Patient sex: F
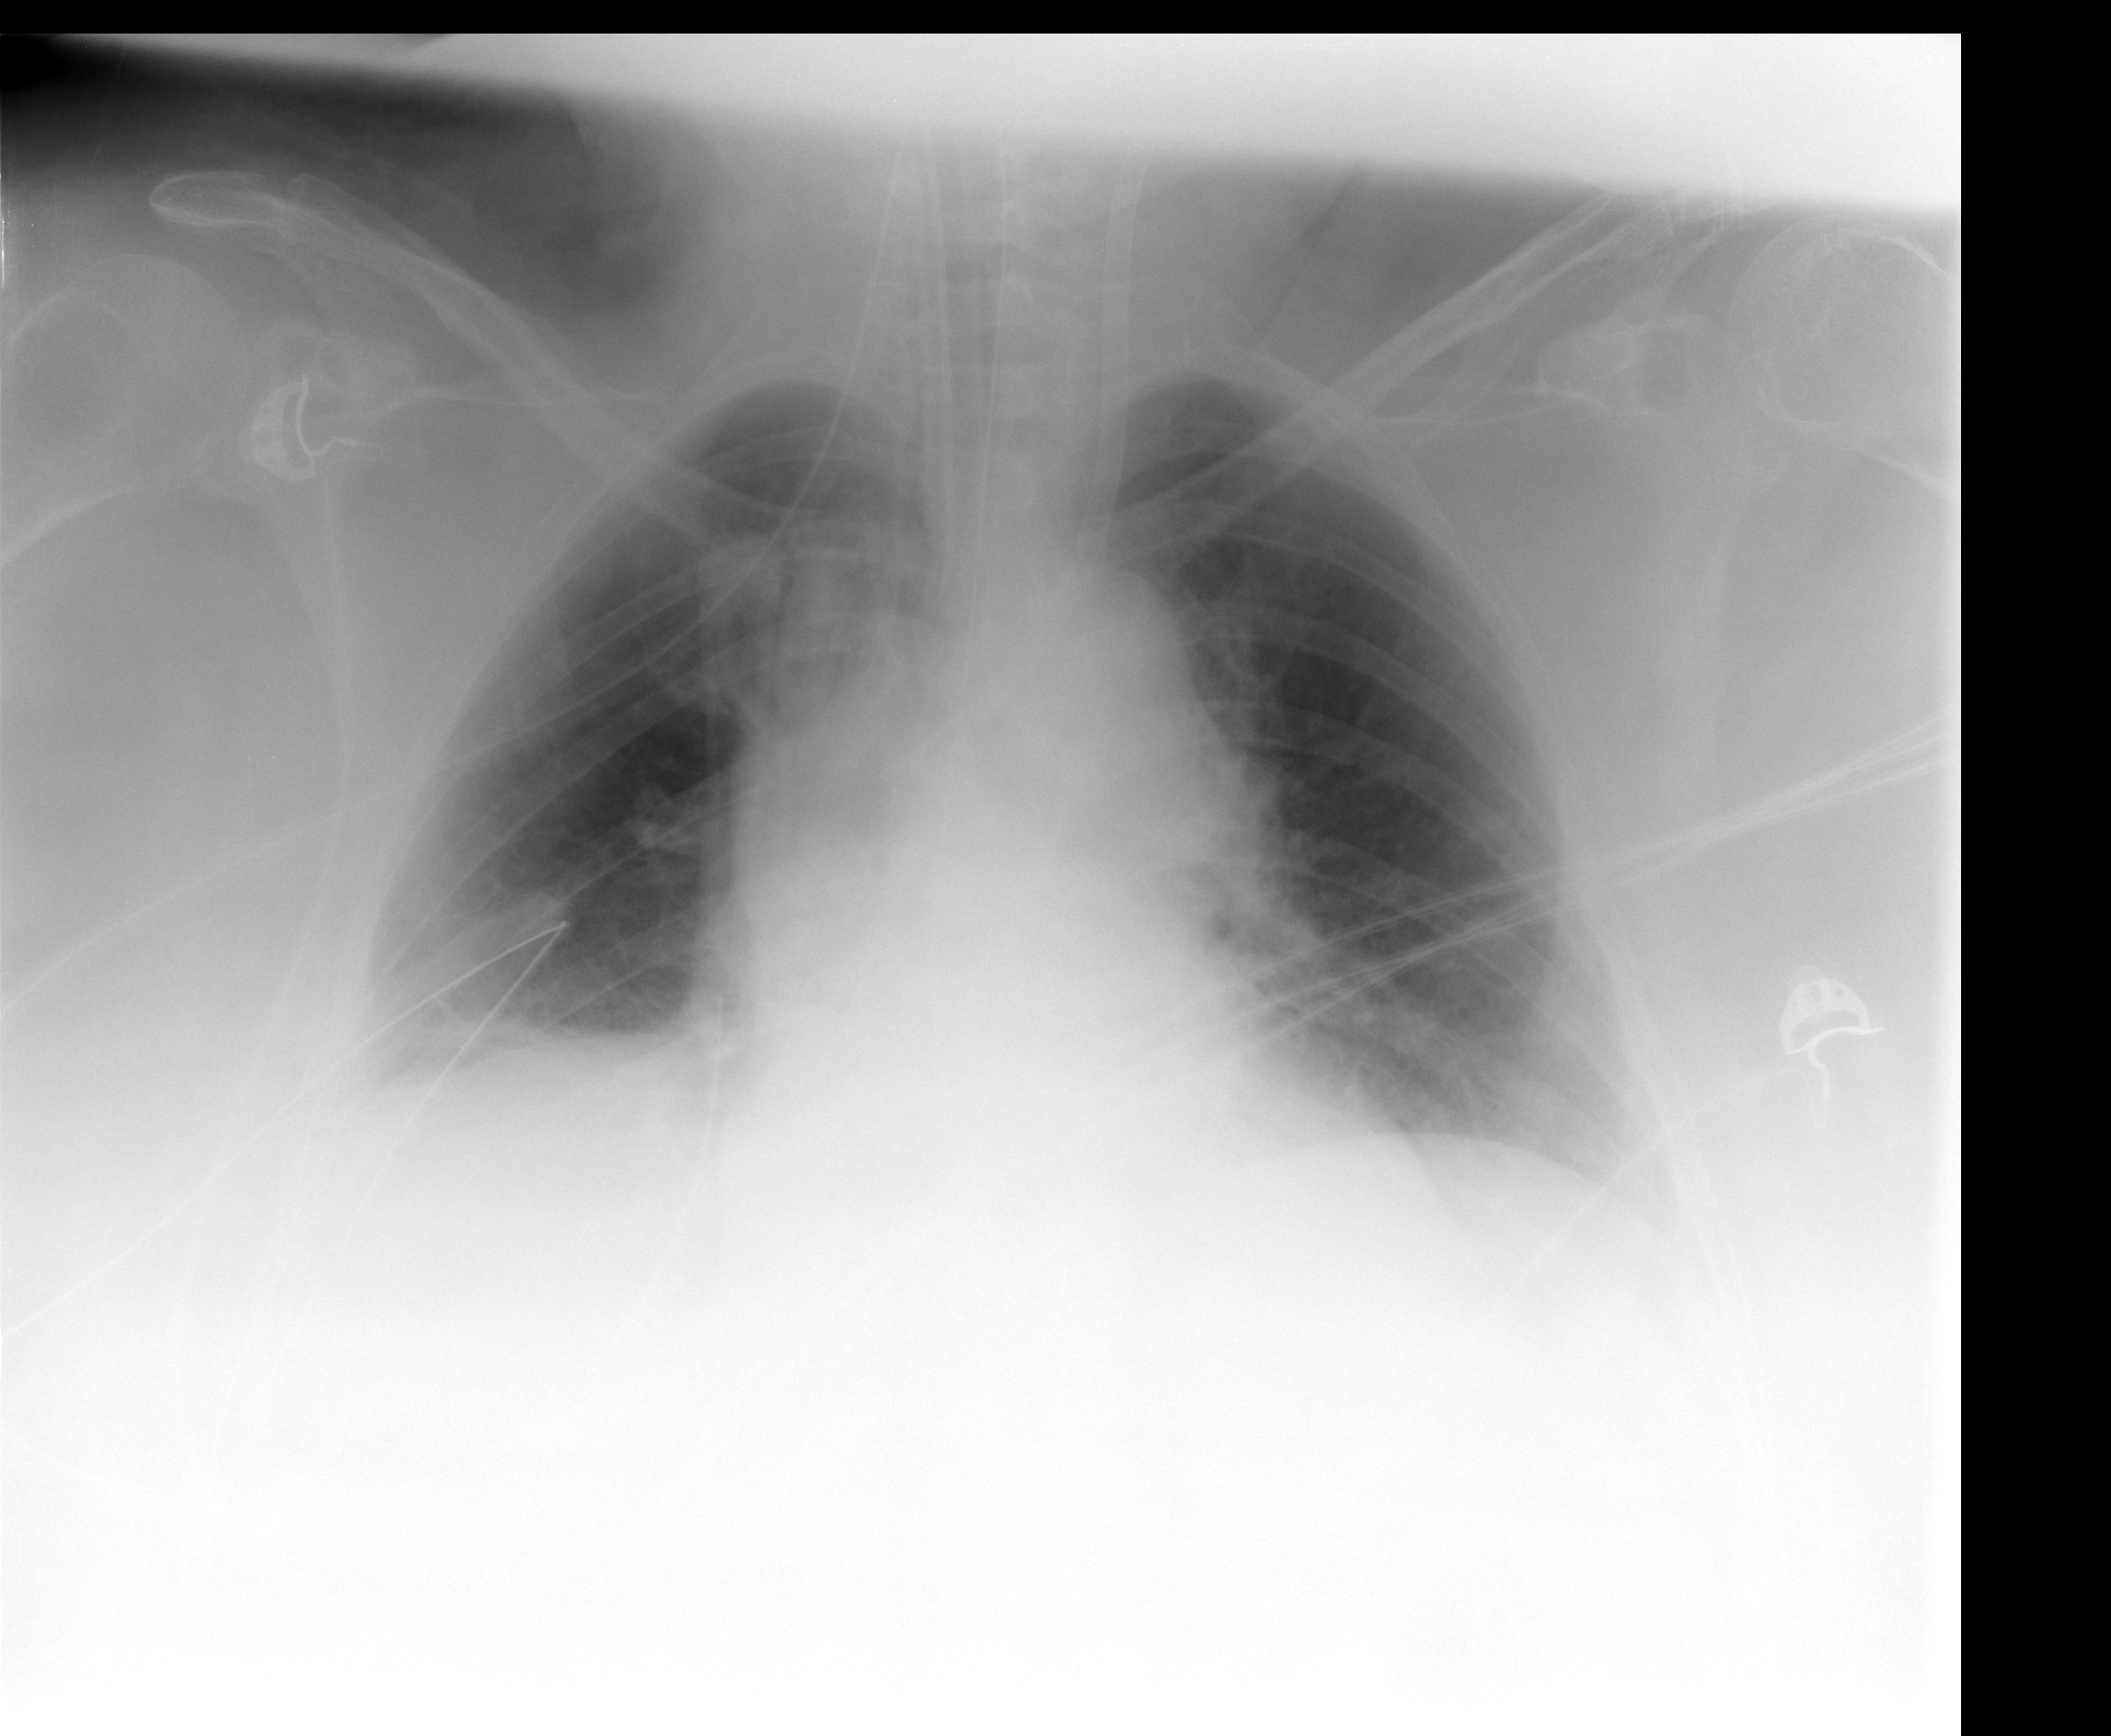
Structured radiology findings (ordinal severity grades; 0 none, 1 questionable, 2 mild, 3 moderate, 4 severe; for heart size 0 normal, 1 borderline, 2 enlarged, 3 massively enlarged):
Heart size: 1
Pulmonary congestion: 0
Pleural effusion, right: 1
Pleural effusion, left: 1
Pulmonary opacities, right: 0
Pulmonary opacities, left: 0
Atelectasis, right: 1
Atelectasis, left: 1